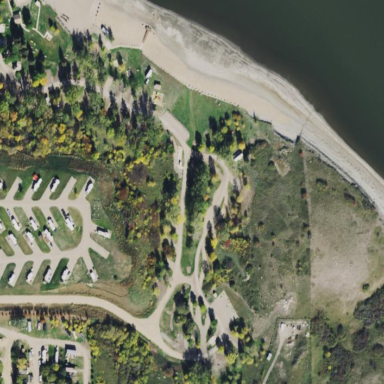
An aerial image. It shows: Campsite designated for tourism.